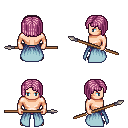
a pixel art fantasy rpg character, male body template, human, light skin, overskirt, magenta pants, pink pageboy hairstyle, spear, four views (front, back, left, right), 2x2 character sprite sheet, small pixel art, hard edges, no anti-aliasing